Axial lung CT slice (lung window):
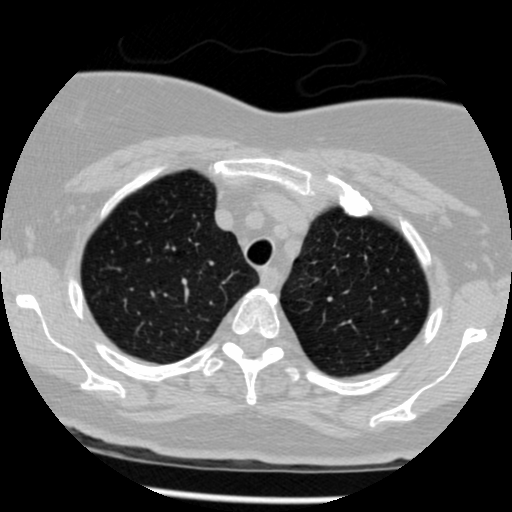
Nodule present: no